Question:
Is it possible with current CSS3 to animate an object (DIV) along an this arc?
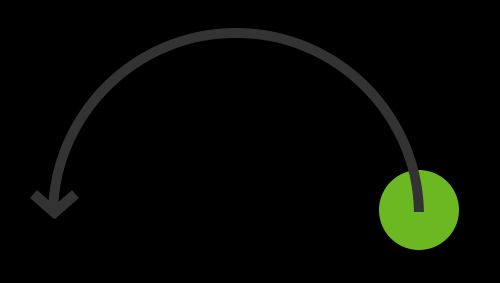
Answer: I've forked the (very good) @ArunBertil "fulcrum" solution to convert it to 'CSS3 Animation':
<URL>
CSS
'''
@keyframes drawArc1 {
0% { transform: rotate(180deg); }
100% { transform: rotate(0deg); }
}
@keyframes drawArc2 {
0% { transform: rotate(-180deg); }
100% { transform: rotate(0deg); }
}
body{
padding: 150px;
background: black;
}
.wrapper {
width: 300px;
animation: drawArc1 3s linear infinite;
}
.inner {
border-radius: 50%;
display: inline-block;
padding: 30px;
background: yellowgreen;
animation: drawArc2 3s linear infinite;
}
'''
HTML
'''
<div class="wrapper">
<div class="inner"></div>
</div>
'''
Watch it on FireFox... to run it on other browsers, simply put the prefixes ('@-webkit-keyframes', etc)